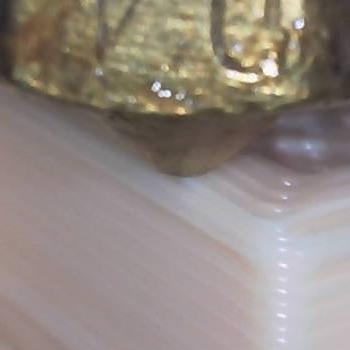
Flow rate: 62%